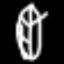
Label: leaf